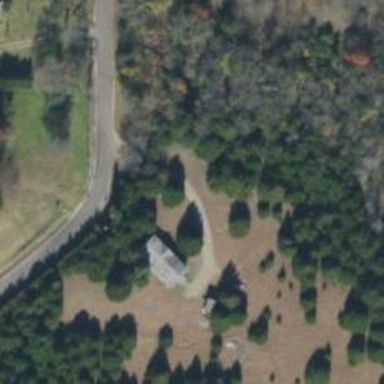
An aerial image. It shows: Driveway.